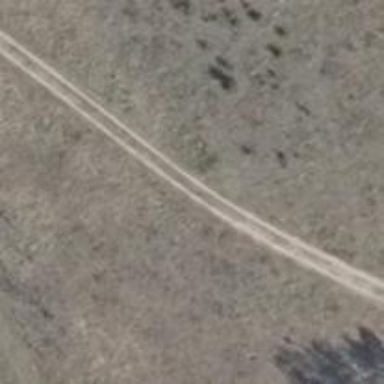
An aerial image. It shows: Sandy track with grade 4 tracktype.